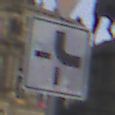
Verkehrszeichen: VerlaufVorfahrtsstrasse4
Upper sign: VorfahrtGewaehren
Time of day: MorningAfternoon
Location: Outdoor (Urban)
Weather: PartlyCloudy
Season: NotSpecified
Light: Natural